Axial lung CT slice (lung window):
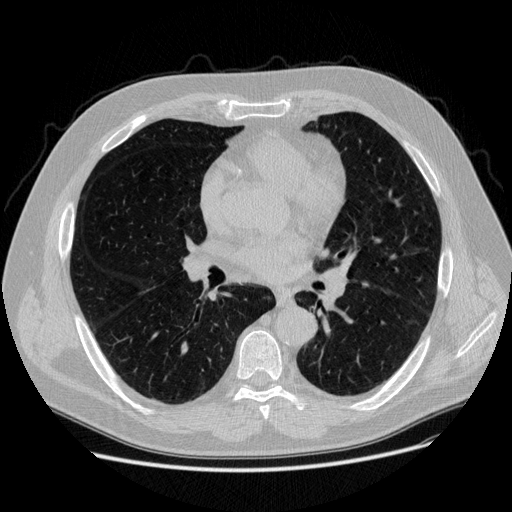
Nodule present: no